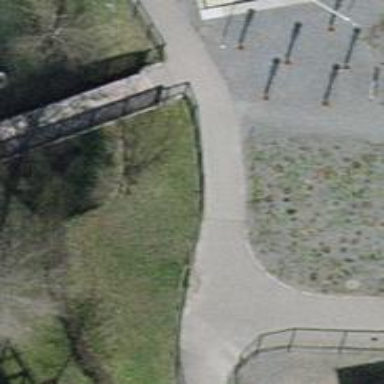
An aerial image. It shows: Fence is in the image.